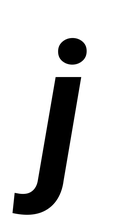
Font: Roboto-Italic_Bold_Italic